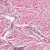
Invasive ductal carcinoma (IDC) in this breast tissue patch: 1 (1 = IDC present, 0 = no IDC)